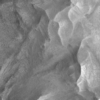
Label: not_dusty